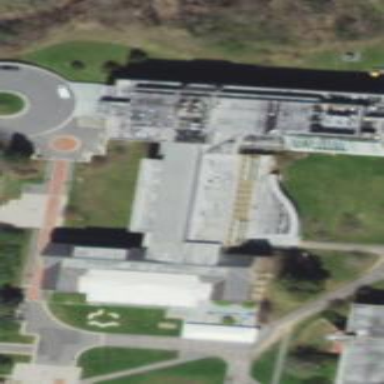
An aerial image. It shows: College building.